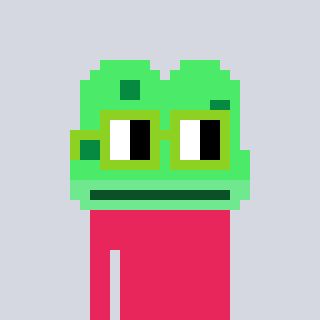
a pixel art character with square light green glasses, a frog-shaped head and a redpinkish-colored body on a cool background